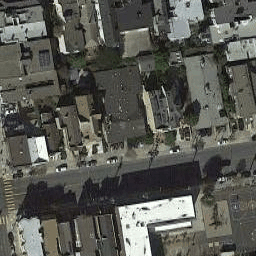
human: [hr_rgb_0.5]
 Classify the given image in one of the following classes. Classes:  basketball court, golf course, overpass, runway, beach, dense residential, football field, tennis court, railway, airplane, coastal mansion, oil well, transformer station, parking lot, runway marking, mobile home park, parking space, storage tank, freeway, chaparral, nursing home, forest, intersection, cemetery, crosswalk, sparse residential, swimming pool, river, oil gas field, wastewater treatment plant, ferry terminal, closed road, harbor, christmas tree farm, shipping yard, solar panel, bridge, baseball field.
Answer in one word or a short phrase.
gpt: nursing home